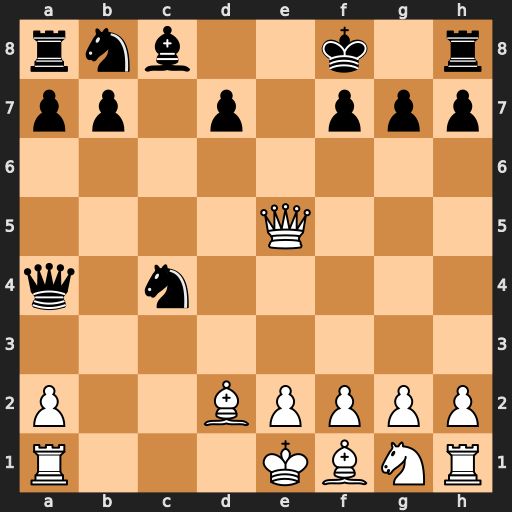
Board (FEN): rnb2k1r/pp1p1ppp/8/4Q3/q1n5/8/P2BPPPP/R3KBNR
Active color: w
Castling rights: KQ
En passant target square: -
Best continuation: Qc5+ d6 Qxc8+